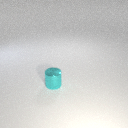
small cyan metal cylinder